Question: I have app for iPhone and it's done. This works only for potrait mode.
Client need an update saying whenever user browse photo/ watch video, he need landscape mode too so that when he rotate image or video, it will get full screen.
For this I ticked all four Device Orientation.

Then based on <URL>, I made custom navigation controller file and assigned it.
'''
#import <UIKit/UIKit.h>
@interface CustomNavigationController : UINavigationController
@end
'''
'''
#import "CustomNavigationController.h"
@interface CustomNavigationController ()
@end
@implementation CustomNavigationController
-(BOOL)shouldAutorotate
{
return NO;
}
-(NSUInteger)supportedInterfaceOrientations
{
return UIInterfaceOrientationMaskAll;
}
- (BOOL)shouldAutorotateToInterfaceOrientation:(UIInterfaceOrientation)interfaceOrientation
{
return UIInterfaceOrientationIsPortrait(interfaceOrientation);
}
@end
'''
Now when I run app and rotate to landscape, still I see potrait mode only.
.
Now what I want to do is, for some screens, I want landscape mode too. Any idea how can I do the same?
---
## Edit 2
When I hide what I have in CustomNavigationController, and try to rotate iPhone, the image is also rotating. This is happening because I have hidden the code which says "I am not allowing for rotation" 'return NO'.
So is there any way where I can say for the images, also allow iphone to go to landscape mode?
For photo browsing, I am using <URL>
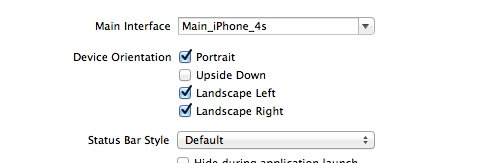
Answer: When we are talking about orientation, they are 2 things that come into the picture:
1. Device Orientation
2. Interface Orientation
As its clear by the name only, Device orientation tells, in which orientation device is, and Interface orientation says in which orientation your app is presenting its interface.
By this, its clear that you don't need to change interface of your App. What you need is to rotate the image, when device orientation changes.
For that, First thing you should do is, have a look at this method 'beginGeneratingDeviceOrientationNotifications'
Write this to get notified each time when Device orientation is changed
[[UIDevice currentDevice] beginGeneratingDeviceOrientationNotifications];
Now, in the viewController where you are showing the images/videos, write this
'''
[[NSNotificationCenter defaultCenter] addObserver:self selector:@selector(deviceOrientationDidChange) name:UIDeviceOrientationDidChangeNotification object:nil];
'''
In 'deviceOrientationDidChange' method, rotate the image as per device orientation
Let me know if more info needed..
There are 4 orientations possible:
- - - -
As you said you are using 'MPMoviePlayerController', that supports Landscape Mode. Your code should not depend on which orientation the player is supporting, which its not. You should write code in such a way that it should support all the orientation.
So, as I said earlier, In 'deviceOrientationDidChange' method, rotate the image as per device orientation.
Let me know if still some issues are there.
First of all uncheck all orientation support (Except portrait one). Now you don't have to change interface orientation in your code. What you have to do is, you have to detect device orientation change & rotate image like this:
'''
myImage.transform = CGAffineTransformMakeRotation(M_PI + M_PI_2);
'''
I don't think you need customNavigationController to do that. Just try the steps I told you with default NavigationController. It's working fine for me for similar app. Try it with a demo application & then do necessary updates in your main App. Still, Let me know if you get stuck somewhere. :)